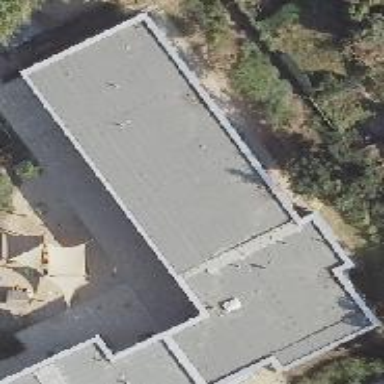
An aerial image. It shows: Kindergarten with flat roof.